Interaction volume radius: 5 \u00c5
Interaction volume height: 35 \u00c5
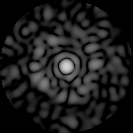
Disorder parameter: 0.8501